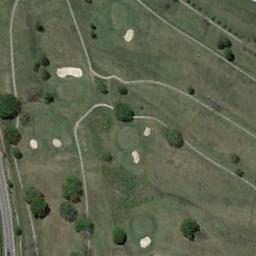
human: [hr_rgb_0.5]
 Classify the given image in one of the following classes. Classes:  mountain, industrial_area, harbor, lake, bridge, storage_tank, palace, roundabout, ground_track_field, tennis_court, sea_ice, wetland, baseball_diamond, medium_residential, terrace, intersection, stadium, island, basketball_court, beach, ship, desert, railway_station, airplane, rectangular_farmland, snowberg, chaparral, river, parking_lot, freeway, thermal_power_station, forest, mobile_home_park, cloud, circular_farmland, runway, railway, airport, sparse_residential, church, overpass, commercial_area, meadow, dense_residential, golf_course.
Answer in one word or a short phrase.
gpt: golf_course